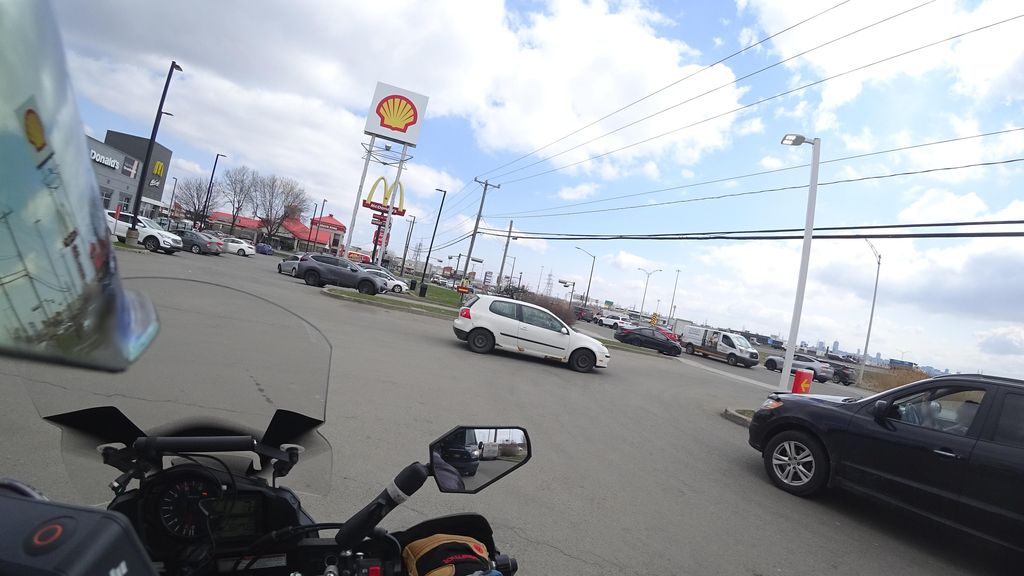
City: quebec_city